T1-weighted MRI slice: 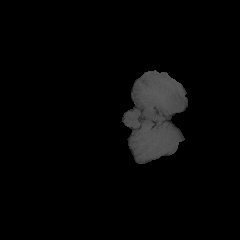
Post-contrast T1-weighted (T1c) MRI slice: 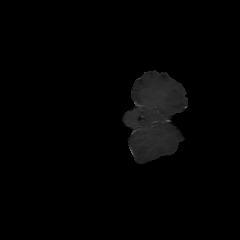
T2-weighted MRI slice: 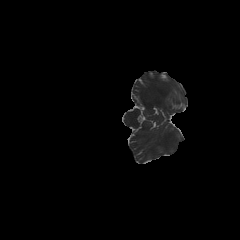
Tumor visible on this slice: no